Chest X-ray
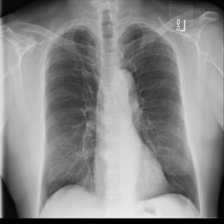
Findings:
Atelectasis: negative
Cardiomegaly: negative
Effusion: positive
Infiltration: negative
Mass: negative
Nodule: positive
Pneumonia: negative
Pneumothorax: negative
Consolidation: negative
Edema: negative
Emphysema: negative
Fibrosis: negative
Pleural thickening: positive
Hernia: negative